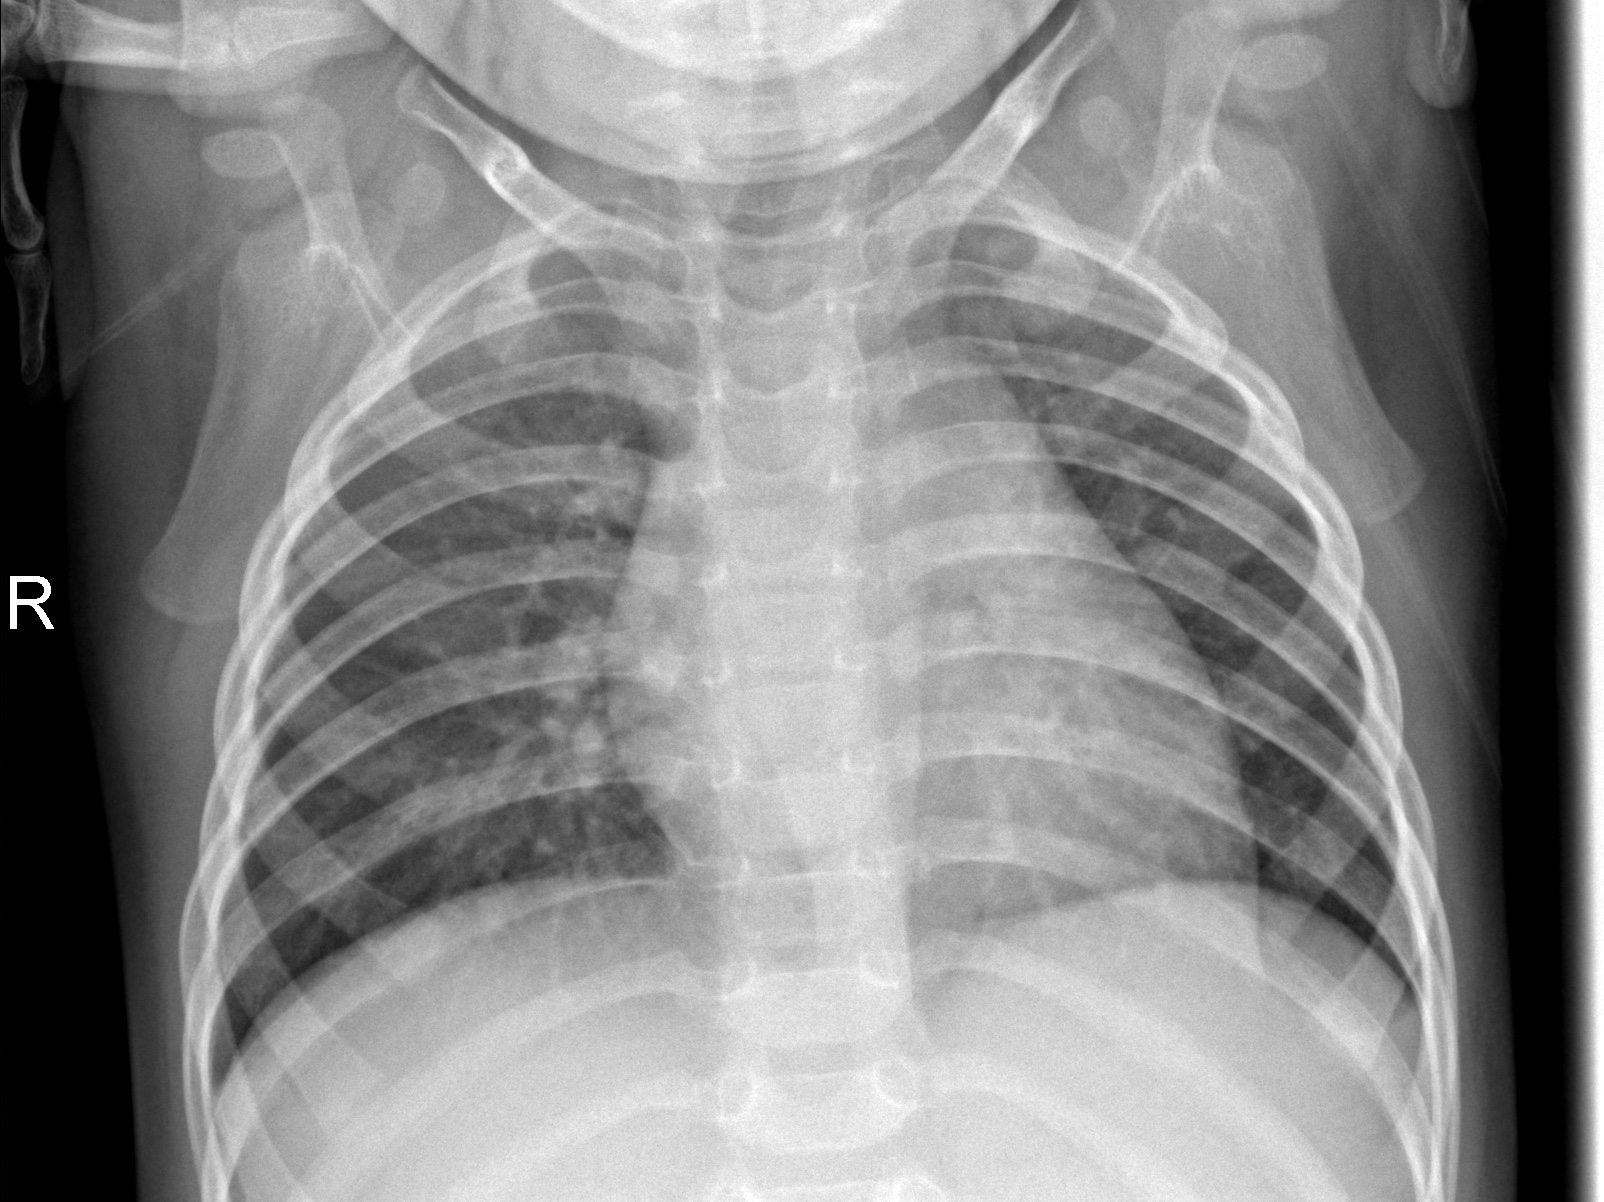
Diagnosis: NORMAL